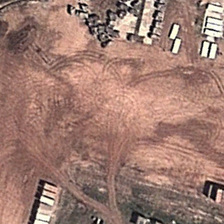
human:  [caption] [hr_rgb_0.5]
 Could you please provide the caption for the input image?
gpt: several buildings are near a large piece of bareland .

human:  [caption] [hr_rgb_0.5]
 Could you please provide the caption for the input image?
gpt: several buildings are near a large piece of bareland .

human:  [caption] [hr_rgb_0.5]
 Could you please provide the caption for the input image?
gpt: several buildings are near a large piece of bareland .

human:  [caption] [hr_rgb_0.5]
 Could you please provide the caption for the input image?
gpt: several buildings are near a large piece of bareland .

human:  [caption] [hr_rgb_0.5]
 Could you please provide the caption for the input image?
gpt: several buildings are near a large piece of bareland .